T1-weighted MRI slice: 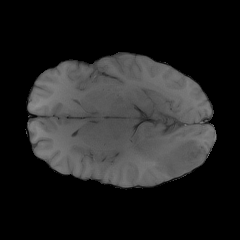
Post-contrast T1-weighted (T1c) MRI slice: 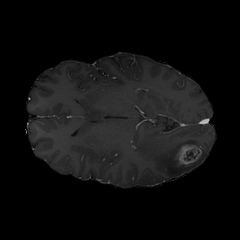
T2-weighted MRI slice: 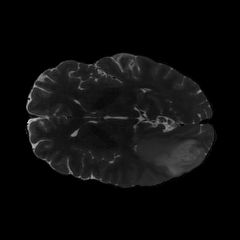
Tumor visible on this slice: yes